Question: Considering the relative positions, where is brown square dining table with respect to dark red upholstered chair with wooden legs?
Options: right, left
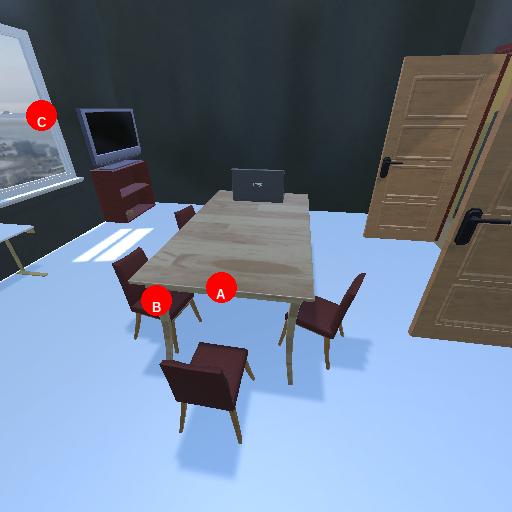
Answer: right